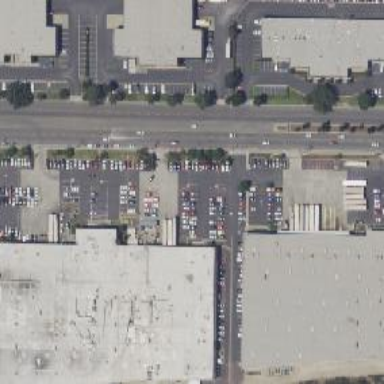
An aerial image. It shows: Warehouse.